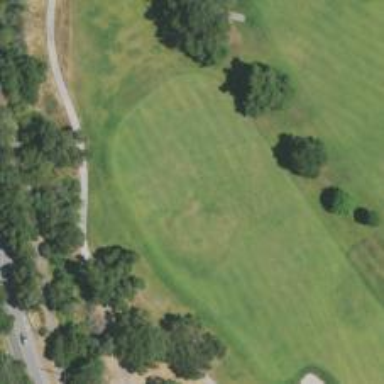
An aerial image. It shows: Golf hole.